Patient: sex F, age 68
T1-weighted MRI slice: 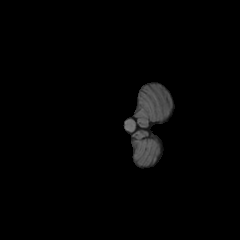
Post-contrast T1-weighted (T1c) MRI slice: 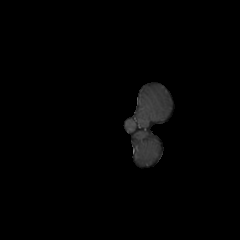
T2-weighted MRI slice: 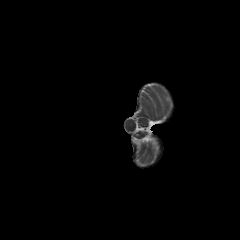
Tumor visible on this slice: no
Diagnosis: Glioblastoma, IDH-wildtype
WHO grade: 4